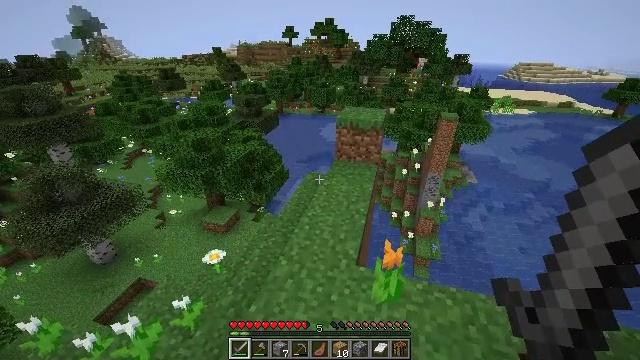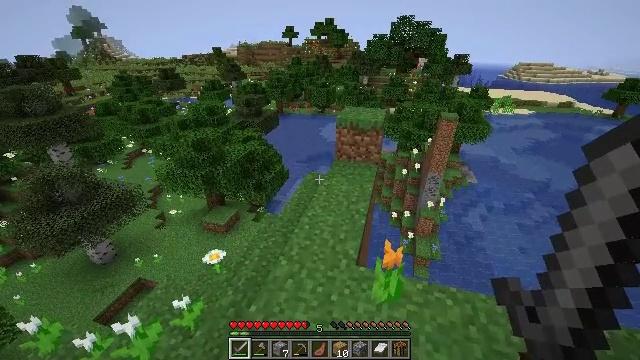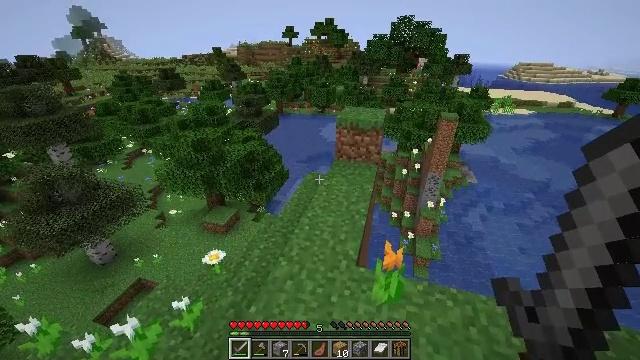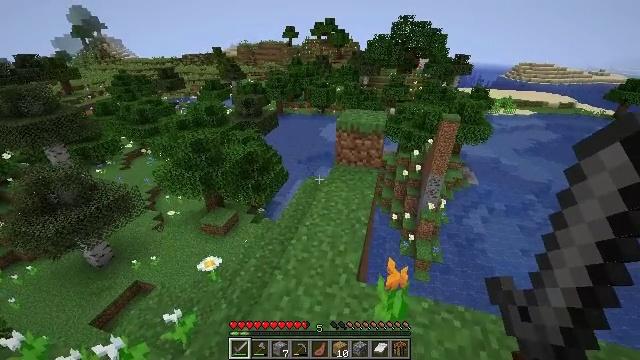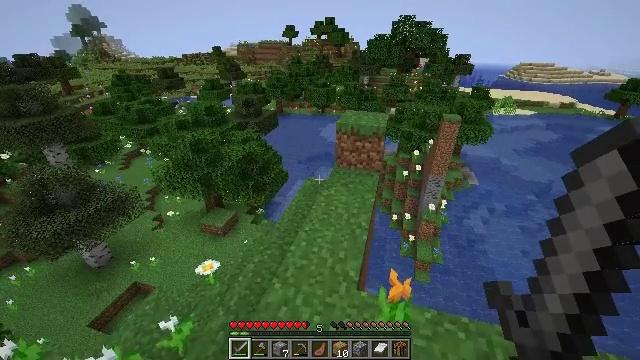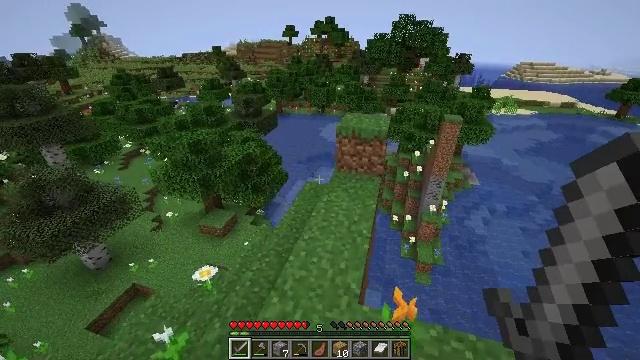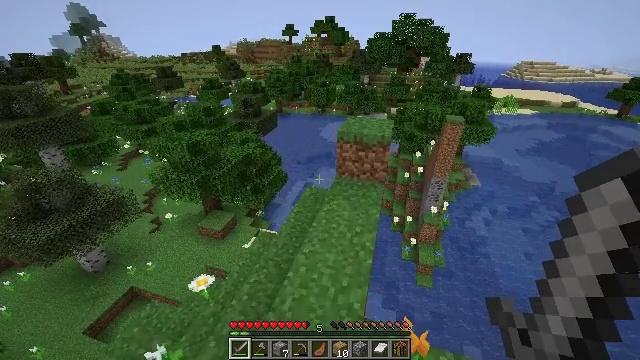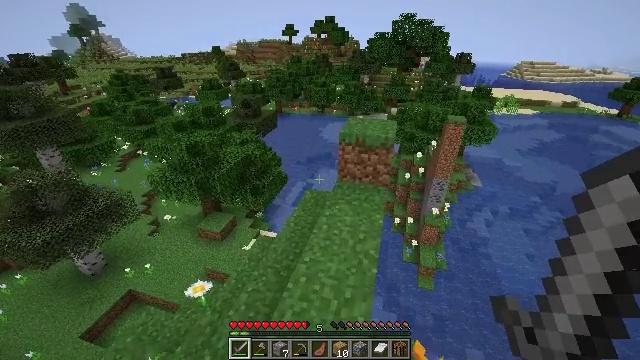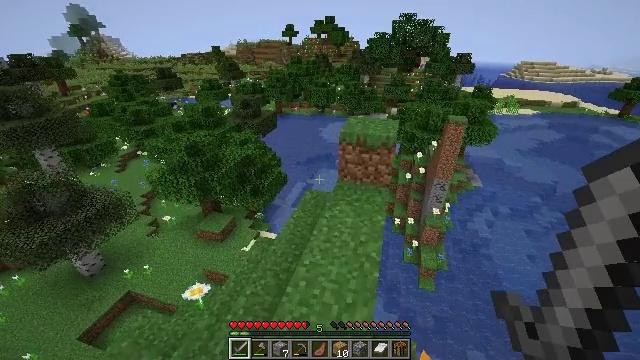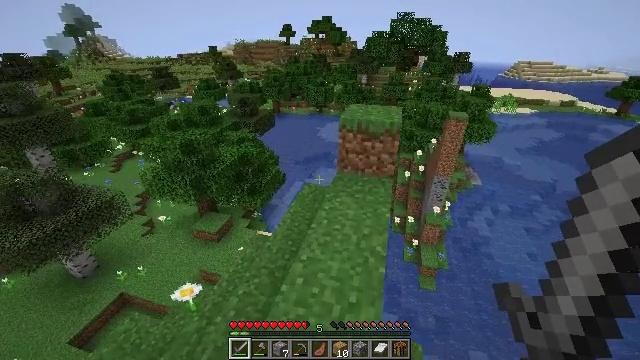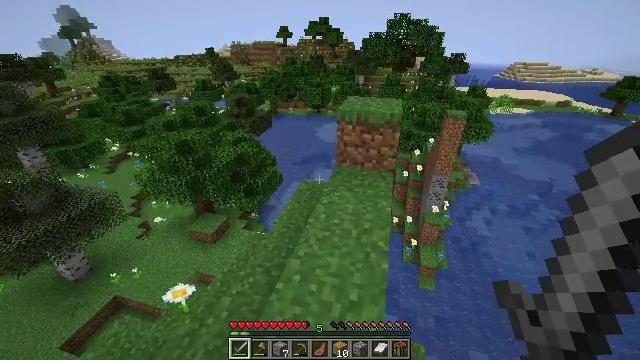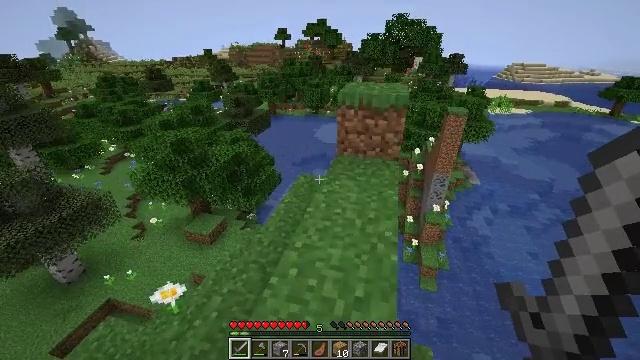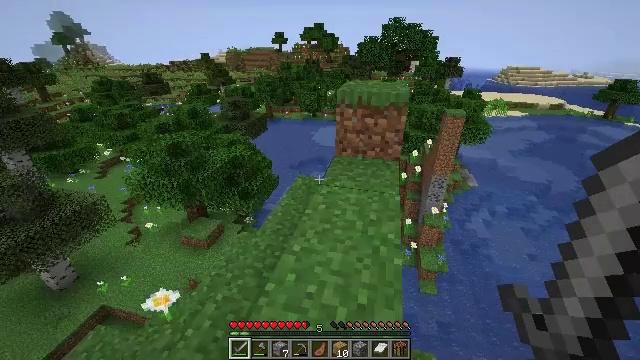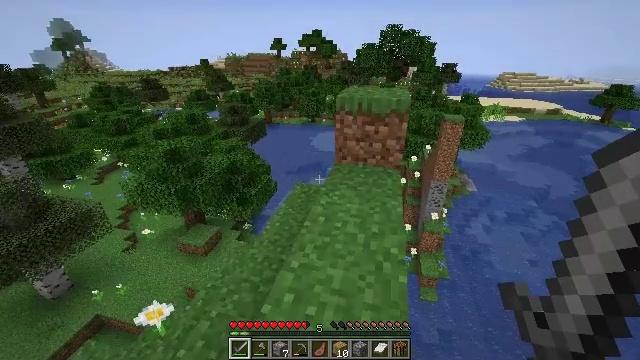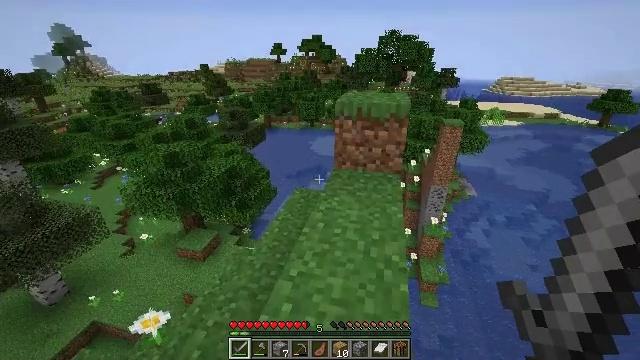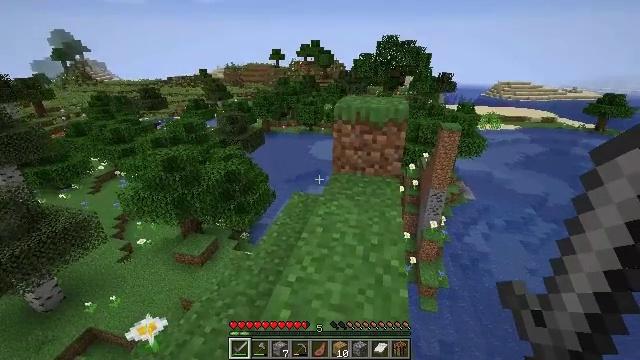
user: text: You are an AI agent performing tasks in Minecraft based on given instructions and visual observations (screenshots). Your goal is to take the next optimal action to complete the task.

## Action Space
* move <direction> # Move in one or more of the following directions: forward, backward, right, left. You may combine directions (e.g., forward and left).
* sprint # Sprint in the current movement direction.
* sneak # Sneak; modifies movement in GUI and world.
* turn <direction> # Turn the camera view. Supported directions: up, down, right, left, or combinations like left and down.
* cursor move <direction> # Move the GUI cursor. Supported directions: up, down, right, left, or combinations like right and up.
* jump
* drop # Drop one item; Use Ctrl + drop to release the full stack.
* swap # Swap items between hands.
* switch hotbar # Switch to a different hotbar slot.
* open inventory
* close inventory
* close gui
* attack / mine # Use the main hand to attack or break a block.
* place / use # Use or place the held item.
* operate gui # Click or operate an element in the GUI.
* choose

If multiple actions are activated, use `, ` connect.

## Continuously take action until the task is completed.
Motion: motion action
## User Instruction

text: Mine the rose bush in the garden.
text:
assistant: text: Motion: no_op
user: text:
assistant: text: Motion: move forward
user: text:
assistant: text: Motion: move forward
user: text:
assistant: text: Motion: move forward
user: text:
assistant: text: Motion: move forward
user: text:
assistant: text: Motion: move forward
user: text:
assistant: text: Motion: move forward
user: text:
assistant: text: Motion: move forward
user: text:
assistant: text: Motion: move forward
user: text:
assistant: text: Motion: move forward
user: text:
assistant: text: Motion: no_op
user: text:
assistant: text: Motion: no_op
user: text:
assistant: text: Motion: turn up
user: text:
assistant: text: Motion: no_op
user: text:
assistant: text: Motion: no_op
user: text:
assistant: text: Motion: turn up
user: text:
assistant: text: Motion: no_op
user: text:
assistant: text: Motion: no_op
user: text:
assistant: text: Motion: no_op
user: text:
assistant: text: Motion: no_op
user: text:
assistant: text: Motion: no_op
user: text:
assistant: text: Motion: no_op
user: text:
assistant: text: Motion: no_op
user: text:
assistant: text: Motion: no_op
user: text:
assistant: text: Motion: no_op
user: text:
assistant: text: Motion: no_op
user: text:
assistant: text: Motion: no_op
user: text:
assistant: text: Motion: no_op
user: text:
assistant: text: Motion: no_op
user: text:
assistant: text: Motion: no_op